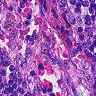
Metastatic tissue present: no